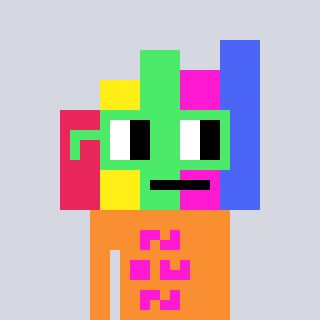
a pixel art character with square light green glasses, a bar chart-shaped head and a orange-colored body on a cool background